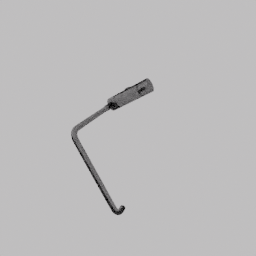
Label: appliances